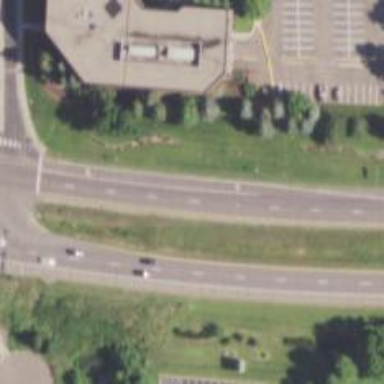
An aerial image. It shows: Asphalt road classified as trunk highway.